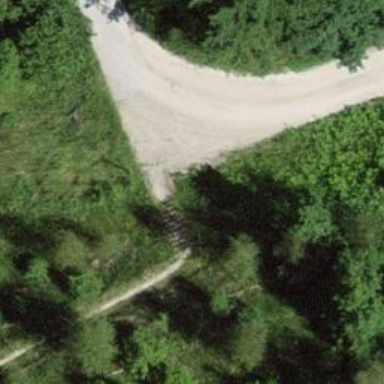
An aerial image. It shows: Road with steps.